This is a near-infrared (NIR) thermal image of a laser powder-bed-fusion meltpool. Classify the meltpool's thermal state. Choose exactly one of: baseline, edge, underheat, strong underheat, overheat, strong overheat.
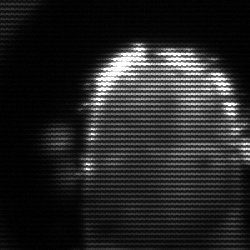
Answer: baseline